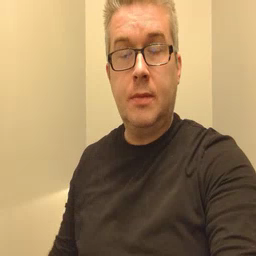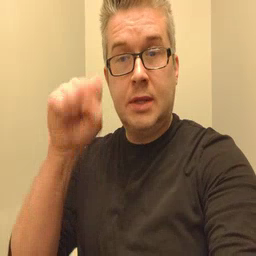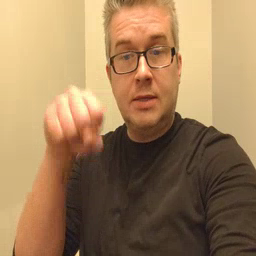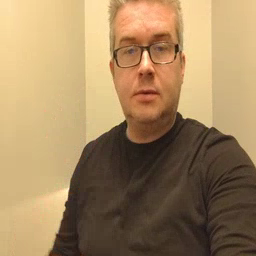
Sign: yes